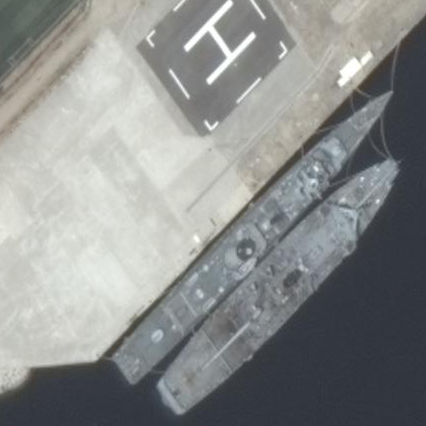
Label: cruiser